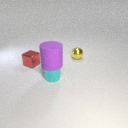
small yellow metal sphere behind small red metal cube